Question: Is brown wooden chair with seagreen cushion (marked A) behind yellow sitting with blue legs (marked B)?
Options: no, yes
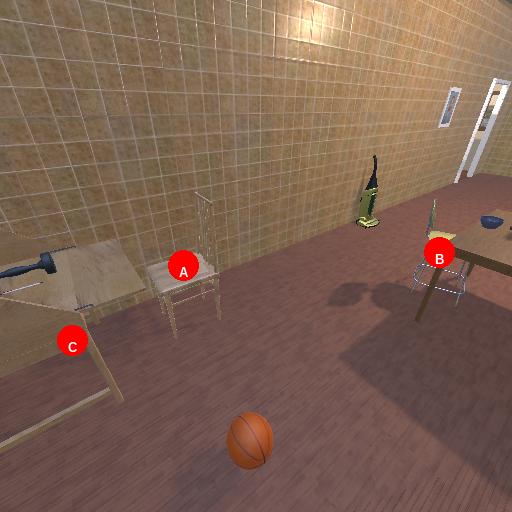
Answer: no